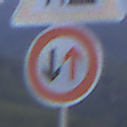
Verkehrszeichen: VorrangDesGegenverkehrs
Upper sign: Arbeitsstelle
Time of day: SunriseSunset
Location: Outdoor (Nature)
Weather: PartlyCloudy
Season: NotSpecified
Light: Natural